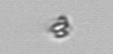
Label: detritus